Question: What is the title of the first sheet?
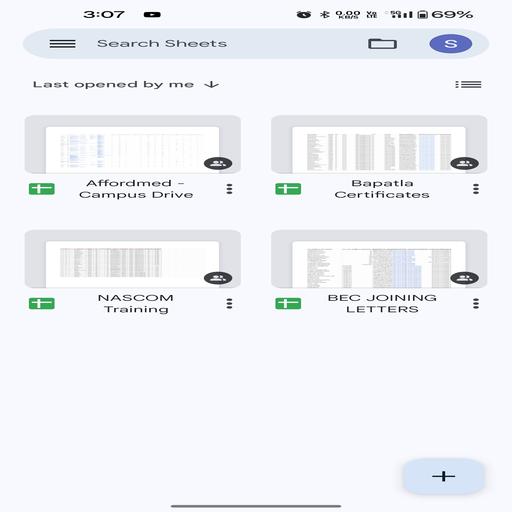
Answer: Affordmed - Campus Drive